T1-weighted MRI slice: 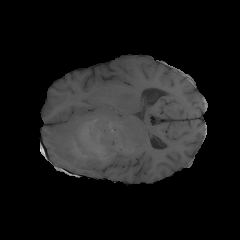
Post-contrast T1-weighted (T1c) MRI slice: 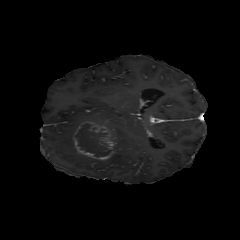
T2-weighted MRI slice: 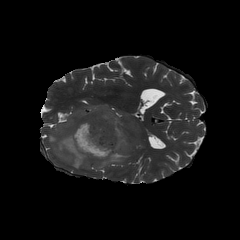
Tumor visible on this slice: yes